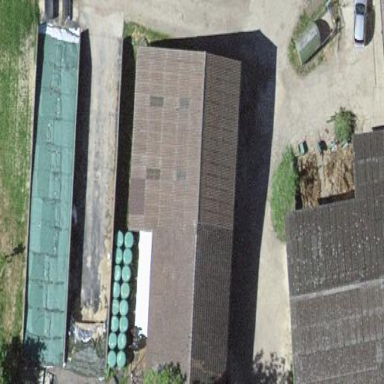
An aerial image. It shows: Barn.